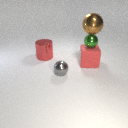
large brown metal sphere above small green metal sphere